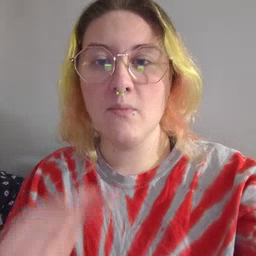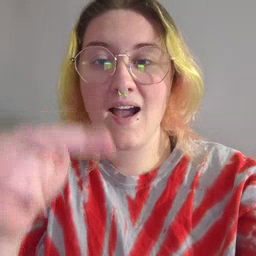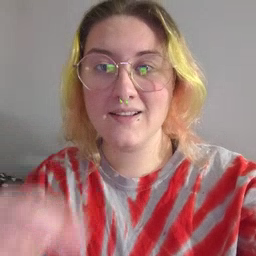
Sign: ride